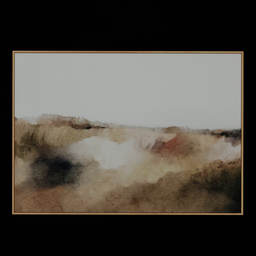
Label: decoration